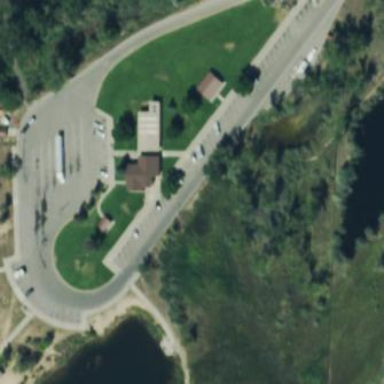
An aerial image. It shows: Rest area on the road.